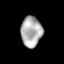
Tissue: prostate
Cell type: T cells
Senescence score: 0.3435
Nuclear area (px): 621
Mean DAPI intensity: 175.559